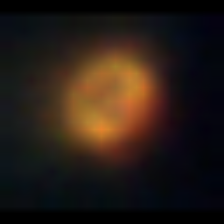
Taxon: NanoPlankton
Group: Other